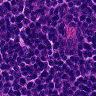
Metastatic tissue present: no